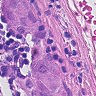
Metastatic tissue present: yes